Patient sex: F
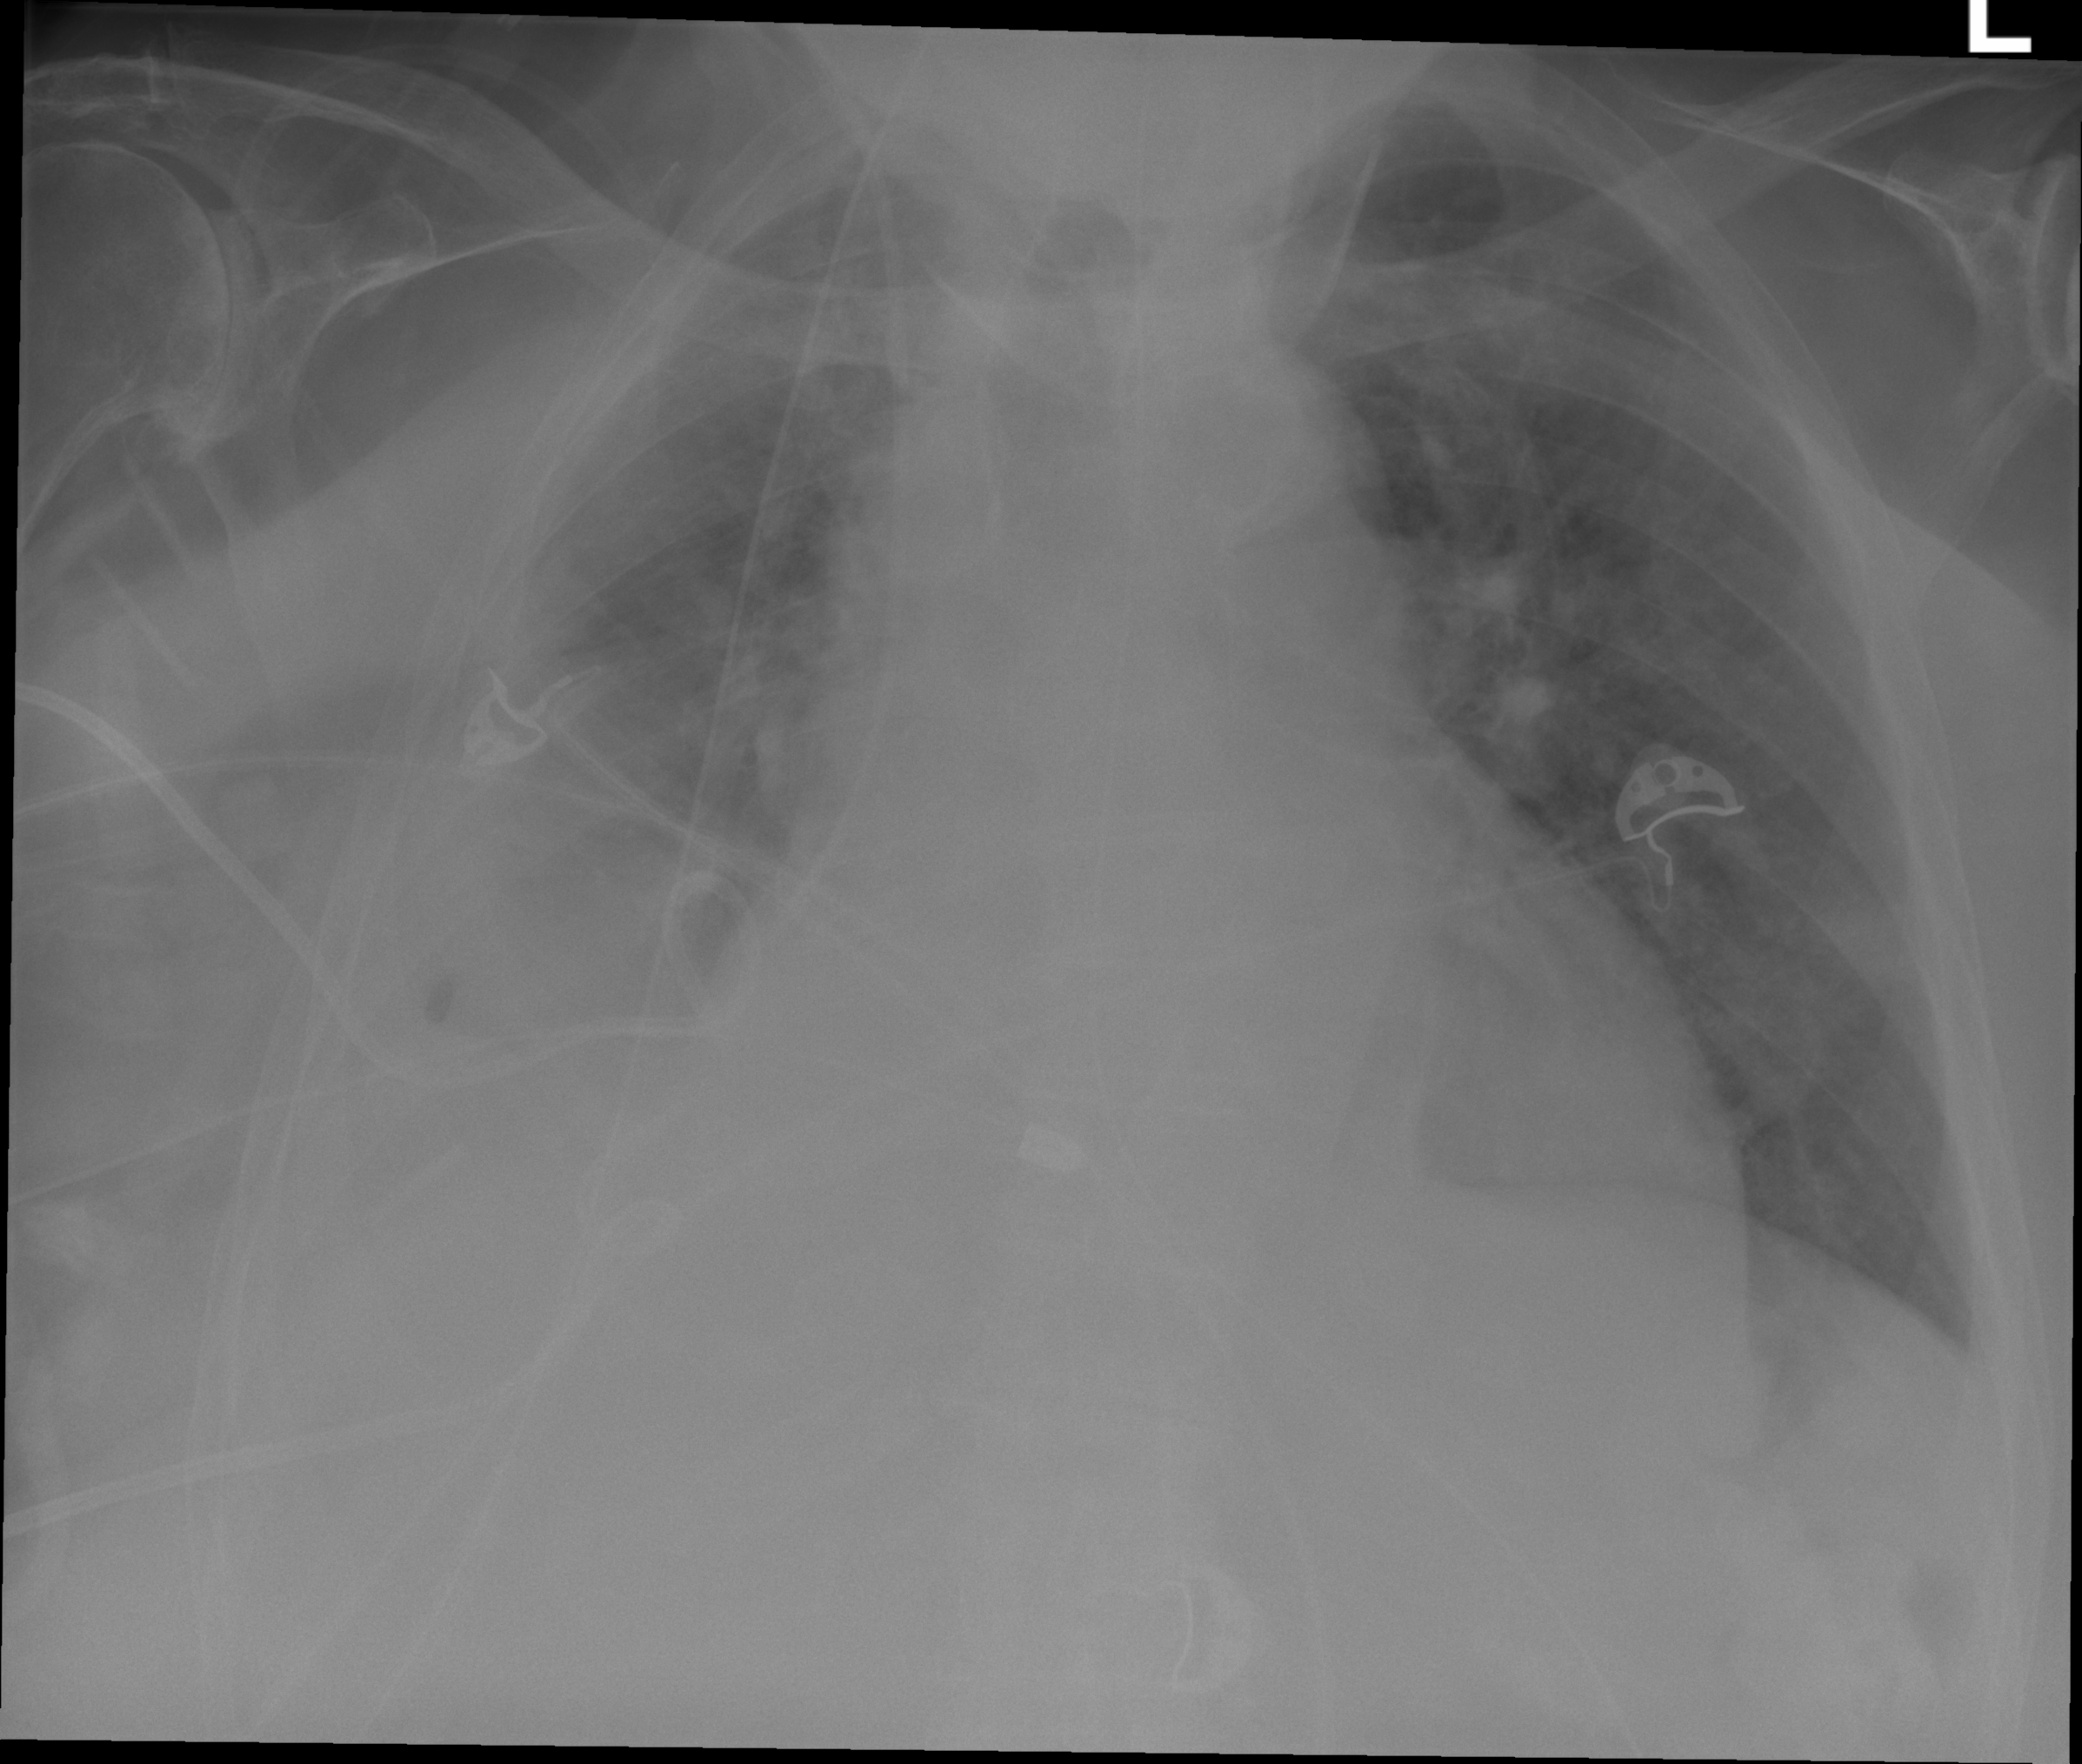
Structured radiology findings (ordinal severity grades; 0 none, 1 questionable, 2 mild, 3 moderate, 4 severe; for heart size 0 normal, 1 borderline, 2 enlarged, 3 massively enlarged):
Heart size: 2
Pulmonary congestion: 2
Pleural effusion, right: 3
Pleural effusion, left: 0
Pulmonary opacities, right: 2
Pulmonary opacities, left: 0
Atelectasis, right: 3
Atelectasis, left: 0